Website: apple
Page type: review-order
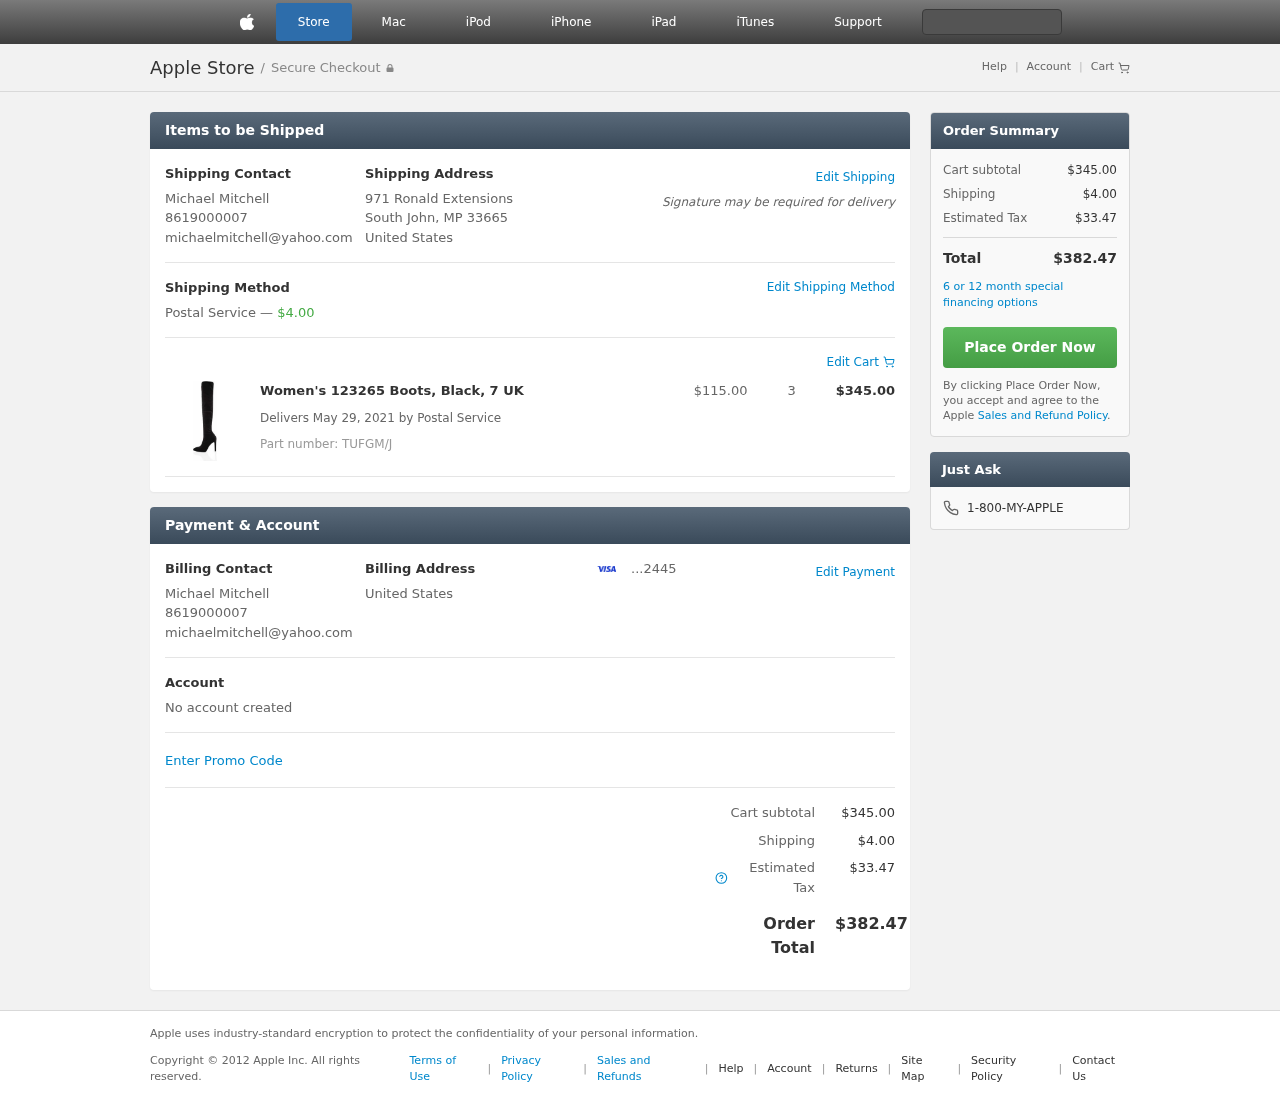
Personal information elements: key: PII_CARD_LAST4
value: ...2445
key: PII_CITY_STATE_ZIP
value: South John, MP 33665
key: PII_COUNTRY
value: United States
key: PII_EMAIL
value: michaelmitchell@yahoo.com
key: PII_EMAIL2
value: michaelmitchell@yahoo.com
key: PII_FULLNAME
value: Michael Mitchell
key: PII_FULLNAME2
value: Michael Mitchell
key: PII_PHONE
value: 8619000007
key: PII_PHONE2
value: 8619000007
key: PII_STREET
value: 971 Ronald Extensions
Product elements: key: PRODUCT1_NAME
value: Women's 123265 Boots, Black, 7 UK
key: PRODUCT1_PRICE
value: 115
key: PRODUCT1_QUANTITY
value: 3
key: PRODUCT1_TOTAL
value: $345.00
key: PRODUCT_PART_NUMBER
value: TUFGM/J
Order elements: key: ORDER_SHIPPING_COST
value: $4.00
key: ORDER_DELIVERY_DATE
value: Delivers May 29, 2021 by Postal Service
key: ORDER_SUBTOTAL
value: $345.00
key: ORDER_TAX
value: $33.47
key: ORDER_TOTAL
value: $382.47